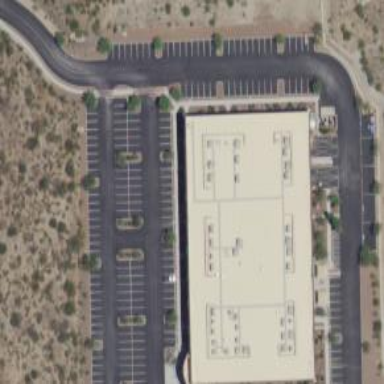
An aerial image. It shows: Parking area.